Question: I am trying to select the option value on the basis of the data fetched using AJAX.
This works for the first time but could not run after removing the option and then re-adding it.
'''
$("#branch option:selected").removeAttr('selected');
$.each(joblocation_array, function(i,val) {
$('#branch option[value="'+val+'"]' ).attr("selected", true);
});
'''

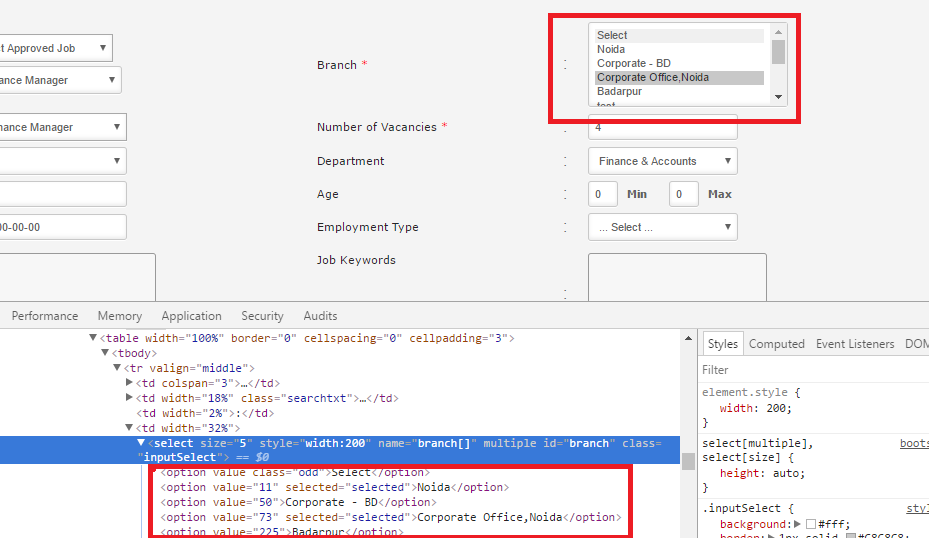
Answer: Assuming you have :
'''
<select id="mySelect" multiple>
<option value="aaa">aaa</option>
<option value="bbb">bbb</option>
<option value="ccc">ccc</option>
<option value="ddd">ddd</option>
<option value="eee">eee</option>
</select>
'''
to set multiple options :
'''
var values = ['aaa', 'ccc'];
$("#mySelect").val(values);
'''
to add options to those currently selected :
'''
var values = ['ddd', 'eee'];
var currentSelection = $("#mySelect").val();
$("#mySelect").val(currentSelection.concat(values));
'''
to deselect an option :
'''
var value = 'eee';
var currentSelection = $("#mySelect").val();
var index = currentSelection.indexOf(val)
if(index > -1) {
currentSelection.splice(index, 1);
}
$("#mySelect").val(currentSelection);
'''
to deselect multiple options :
'''
var values = ['aaa', 'eee'];
var currentSelection = $("#mySelect").val();
for(var i=0; i<values.length; i++) {
var index = currentSelection.indexOf(values[i])
if(index > -1) {
currentSelection.splice(index, 1);
}
}
$("#mySelect").val(currentSelection);
'''
<URL>
<URL>